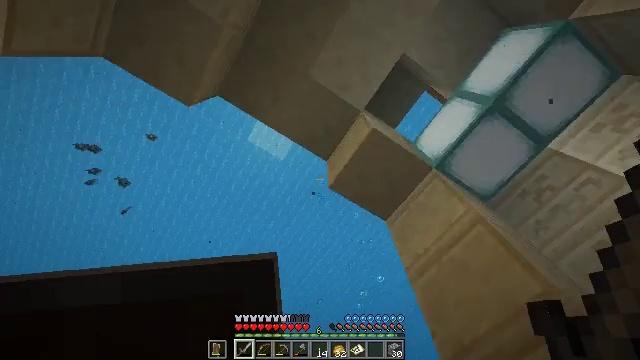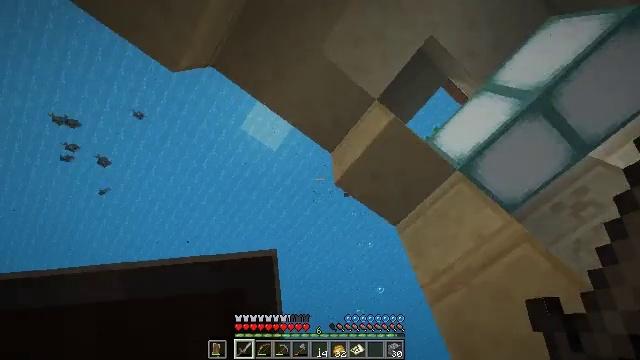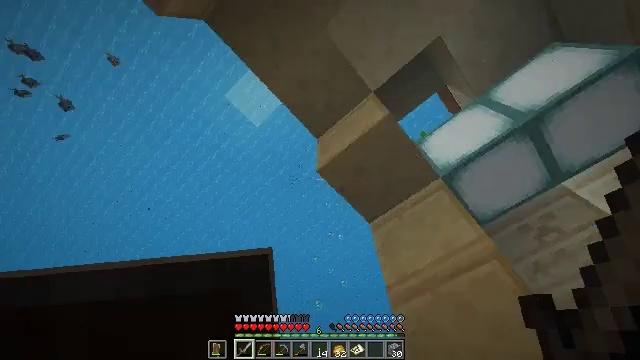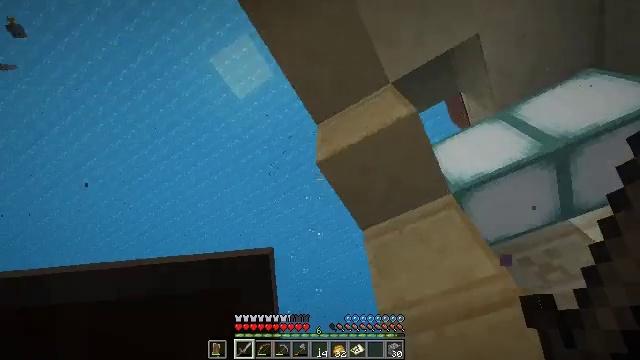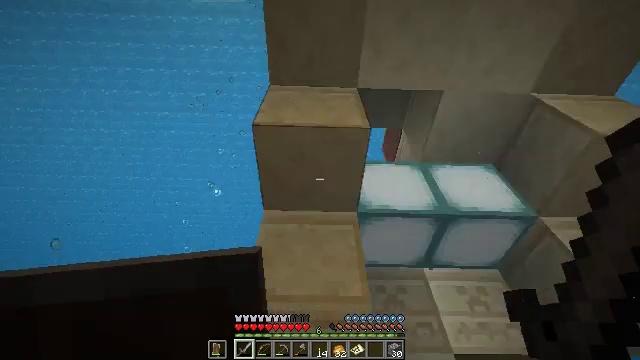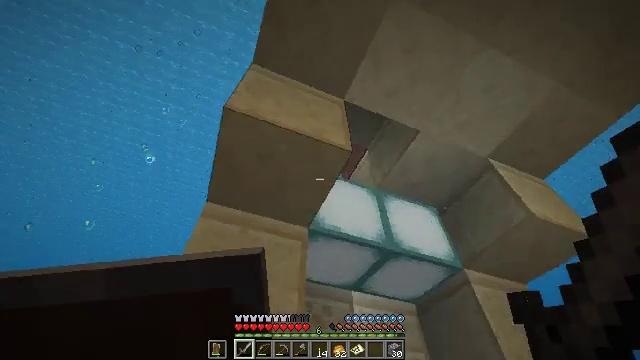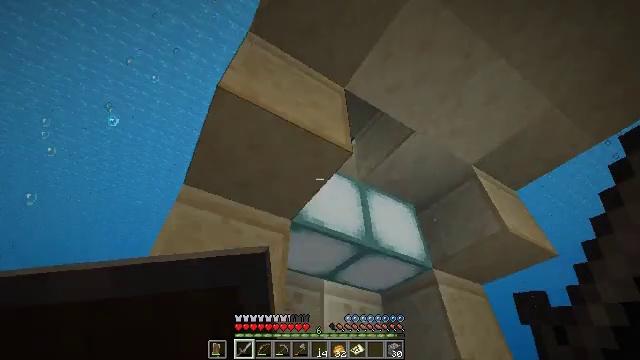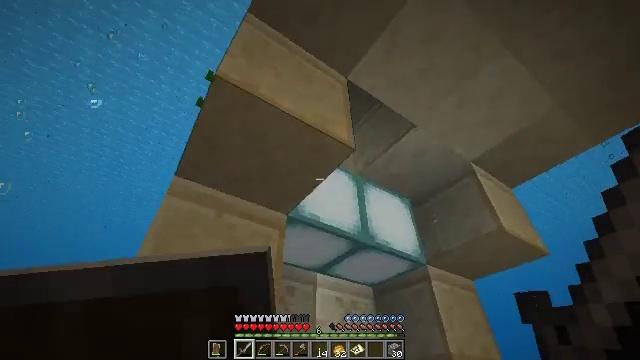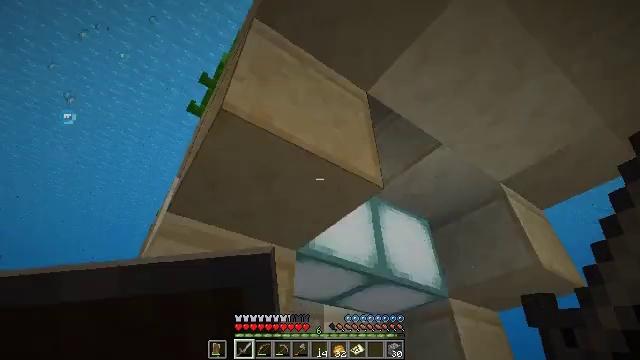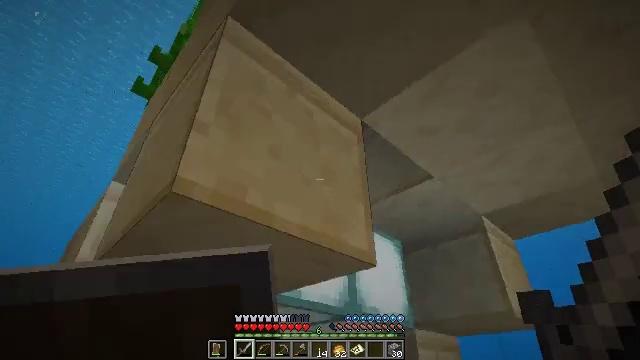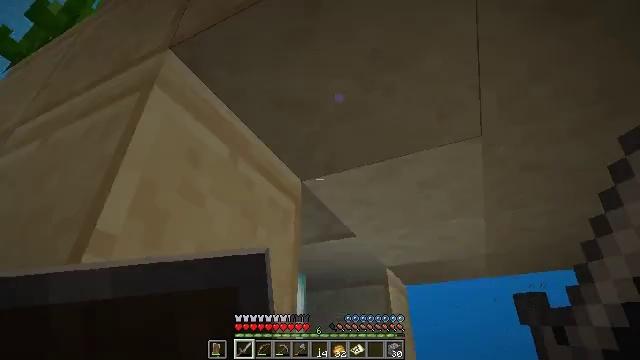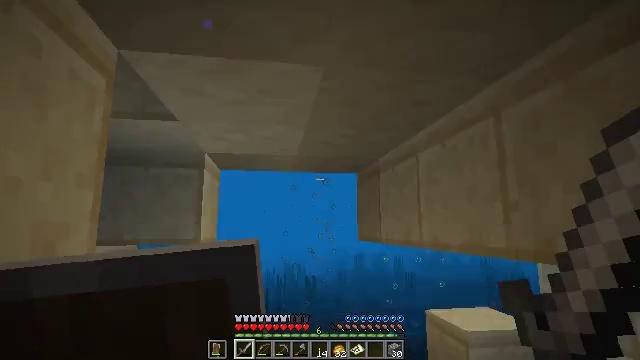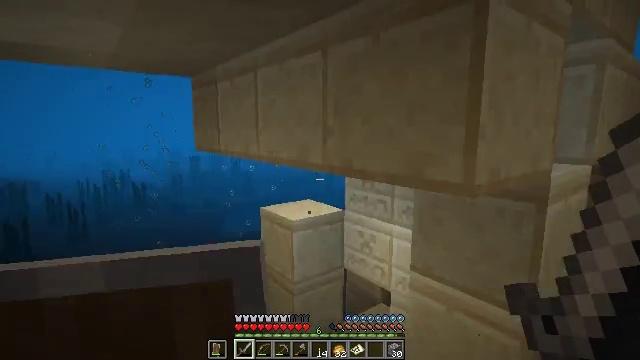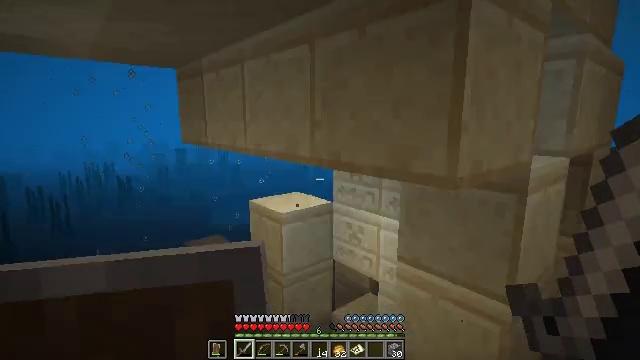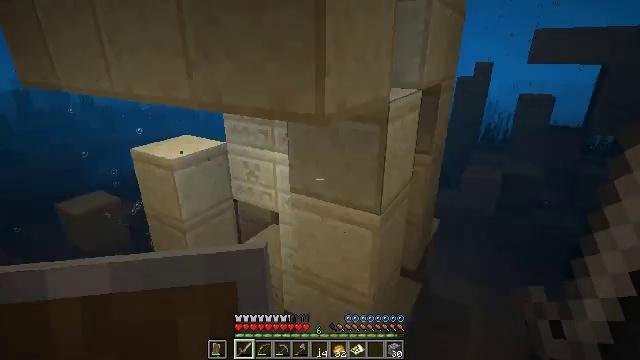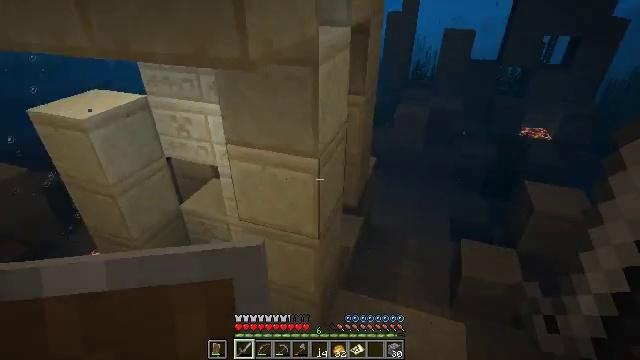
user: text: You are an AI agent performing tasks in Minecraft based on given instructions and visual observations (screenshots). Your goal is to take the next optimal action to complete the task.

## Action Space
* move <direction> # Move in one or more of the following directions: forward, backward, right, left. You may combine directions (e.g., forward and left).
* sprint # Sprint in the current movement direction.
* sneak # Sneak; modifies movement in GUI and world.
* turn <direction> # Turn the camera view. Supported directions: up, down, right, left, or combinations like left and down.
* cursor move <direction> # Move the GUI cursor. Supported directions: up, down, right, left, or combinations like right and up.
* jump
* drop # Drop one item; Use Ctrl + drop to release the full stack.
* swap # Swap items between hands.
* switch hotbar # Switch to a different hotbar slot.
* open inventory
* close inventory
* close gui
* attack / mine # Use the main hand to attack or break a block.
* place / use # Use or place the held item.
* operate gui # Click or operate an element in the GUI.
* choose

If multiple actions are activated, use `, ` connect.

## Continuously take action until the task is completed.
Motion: motion action
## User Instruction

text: Collect sand to make glass.
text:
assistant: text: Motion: move forward and move left, turn right and down, jump
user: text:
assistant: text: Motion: move forward and move left, turn right and down
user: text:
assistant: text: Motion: move forward and move left, turn right and down
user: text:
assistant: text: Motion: move forward and move left, turn right and down
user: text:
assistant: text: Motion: move forward and move left, turn right and down
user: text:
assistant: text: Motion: move left, turn right and down
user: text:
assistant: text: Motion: move left, turn right and down
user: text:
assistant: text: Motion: move left
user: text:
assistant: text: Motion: move left, turn right and down
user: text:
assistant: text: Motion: move back and move left, turn right and down
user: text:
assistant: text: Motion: move back and move left, turn right and down
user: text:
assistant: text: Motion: move back and move left, turn right and down
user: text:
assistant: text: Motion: move back and move right, turn right and down
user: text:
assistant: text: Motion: move right, turn right and down
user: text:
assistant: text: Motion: move forward and move right, turn right and down
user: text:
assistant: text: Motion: move forward and move right, turn right and down
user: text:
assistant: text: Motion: move forward and move right, turn right and down
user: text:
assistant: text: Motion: move forward and move right, turn right and up
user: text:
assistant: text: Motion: move forward and move right, turn right
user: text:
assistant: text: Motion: move forward and move right
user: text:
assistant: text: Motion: move forward and move right, turn right and up
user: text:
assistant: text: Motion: move forward, turn right and up
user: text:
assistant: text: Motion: move forward, sprint
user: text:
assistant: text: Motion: move forward, sprint
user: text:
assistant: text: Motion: move forward, turn right
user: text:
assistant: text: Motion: move forward, turn right
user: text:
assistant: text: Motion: move forward, turn right, jump
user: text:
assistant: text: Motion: move forward, turn right and down, jump
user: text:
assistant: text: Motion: move forward, turn right and down, jump
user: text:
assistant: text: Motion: move forward, turn down, jump